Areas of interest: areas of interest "College of Foreign Languages, Northern Nationalities University"
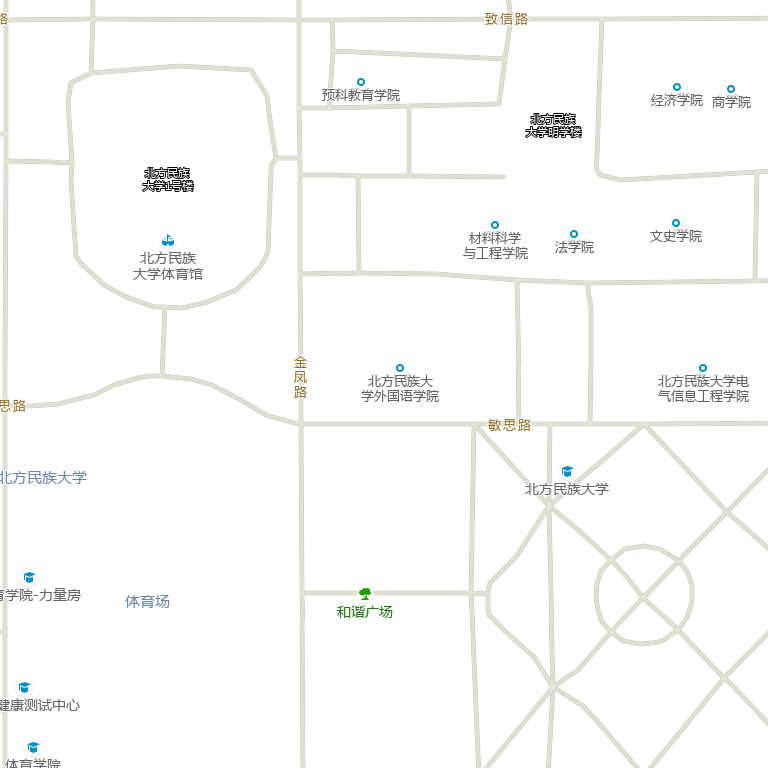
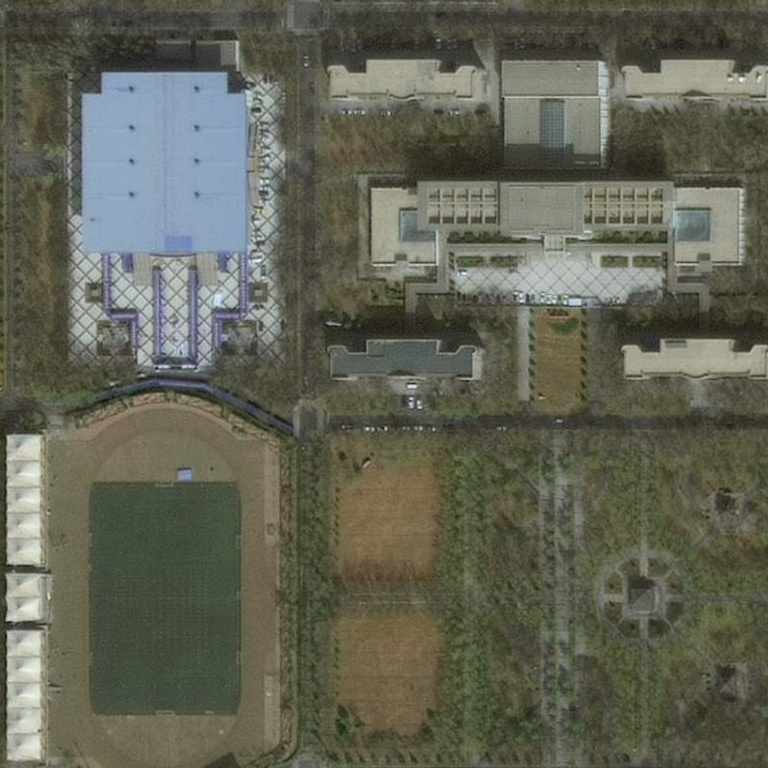